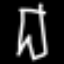
Label: pants